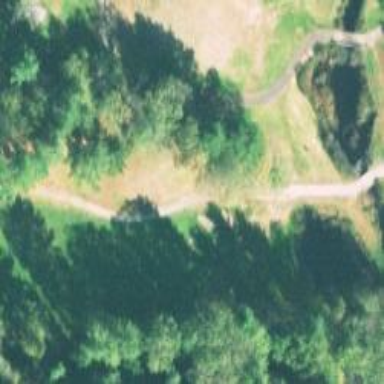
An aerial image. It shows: Path for both road and golf.